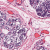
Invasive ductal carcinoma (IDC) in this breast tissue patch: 0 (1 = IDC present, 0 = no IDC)